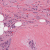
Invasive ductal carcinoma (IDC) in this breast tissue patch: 1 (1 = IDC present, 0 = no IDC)